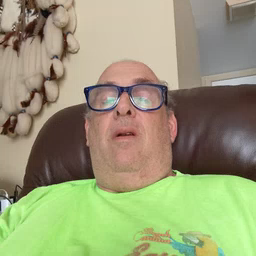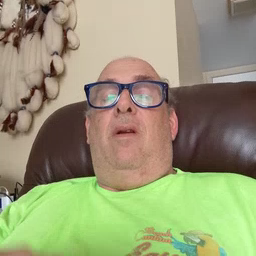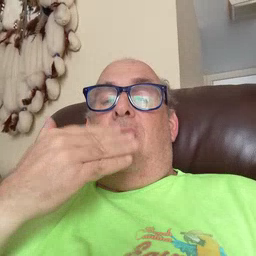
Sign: thankyou